Question: My code:
'''
Private Sub ComboBox2_DrawItem(sender As Object, e As DrawItemEventArgs) Handles ComboBox2.DrawItem
If e.Index < 0 Then
Return
End If
e.Graphics.TextRenderingHint = Drawing.Text.TextRenderingHint.AntiAlias
Dim CB As ComboBox = TryCast(sender, ComboBox)
If (e.State And DrawItemState.Selected) = DrawItemState.Selected Then
e.Graphics.FillRectangle(New SolidBrush(Color.DarkRed), e.Bounds)
Else
e.Graphics.FillRectangle(New SolidBrush(CB.BackColor), e.Bounds)
End If
e.Graphics.DrawString(CB.Items(e.Index).ToString(), e.Font, New SolidBrush(CB.ForeColor), New Point(e.Bounds.X, e.Bounds.Y))
End Sub
'''
Result (notice the blue edges, what I want to change):

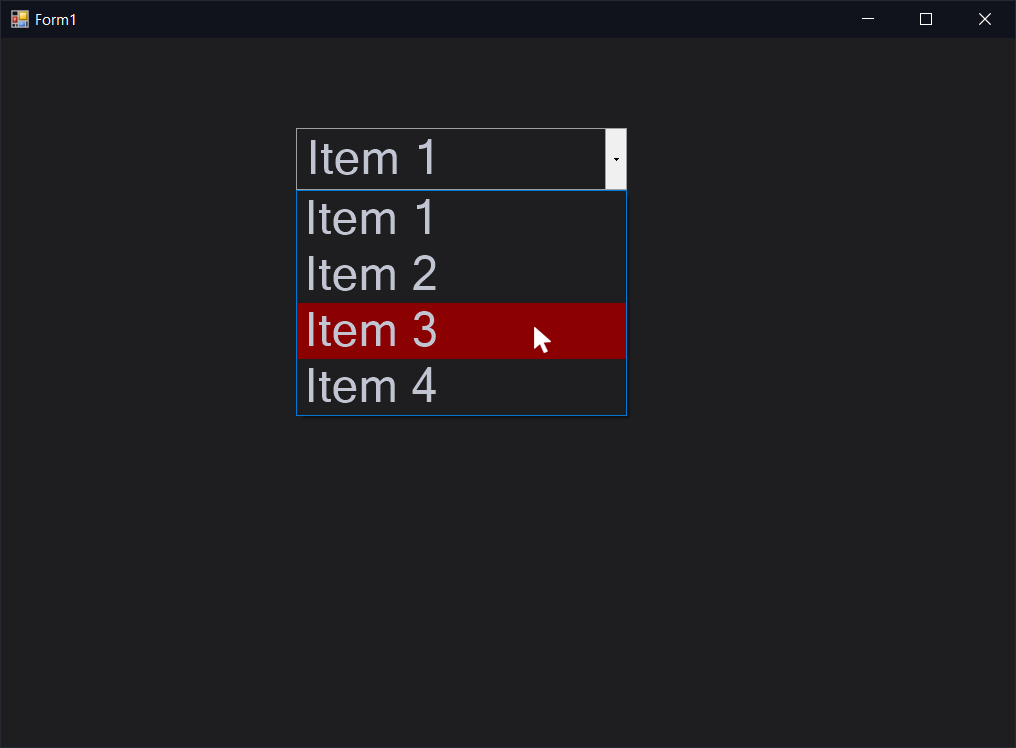
Answer: To change the Theme border color of the DropDown List of a ComboBox, you need to handle the <URL> message of the List Control, which is sent to the handle of the Window when the non-client area needs to be painted: usually, when the DropDown is shown.
To get the handle of the List Control of a ComboBox, you can use the <URL> structure.
You can then assign the List Control handle to a <URL>, so you can override its WndProc and trap 'WM_NCPAINT'.
When the message is received, get the handle to the Device Context ('HDC') of the List Control, using the <URL> method, to create a Graphics object that can be used to draw on this surface.
▶️ Reading the documentation about the 'WM_NCPAINT' message, you may notice that 'WPARAM' should reference the update Region Handle: but it's usually IntPtr.Zero, that's why we need 'GetWindowDc()'.
Release the handle to the Device Context calling <URL>.
That's pretty much it.
The custom ComboBox Control exposes a public 'ListBorderColor' property that is used to set the Color of the List Control border at Design-Time and Run-Time.
'''
Imports System.ComponentModel
Imports System.Drawing
Imports System.Runtime.InteropServices
Imports System.Windows.Forms
<DesignerCategory("code")>
Public Class ComboBoxExt
Inherits ComboBox
Private listControl As ListNativeWindow = Nothing
Private m_ListBorderColor As Color = Color.Transparent
Public Sub New()
End Sub
<DefaultValue(GetType(Color), "Transparent")>
Public Property ListBorderColor As Color
Get
Return m_ListBorderColor
End Get
Set
m_ListBorderColor = Value
If listControl IsNot Nothing Then
listControl.BorderColor = m_ListBorderColor
End If
End Set
End Property
Protected Overrides Sub OnHandleCreated(e As EventArgs)
MyBase.OnHandleCreated(e)
listControl = New ListNativeWindow(GetComboBoxListInternal(Me.Handle))
listControl.BorderColor = ListBorderColor
End Sub
Protected Overrides Sub OnHandleDestroyed(e As EventArgs)
listControl.ReleaseHandle()
MyBase.OnHandleDestroyed(e)
End Sub
Public Class ListNativeWindow
Inherits NativeWindow
Public Sub New()
Me.New(IntPtr.Zero)
End Sub
Public Sub New(hWnd As IntPtr)
If hWnd <> IntPtr.Zero Then AssignHandle(hWnd)
End Sub
Public Property BorderColor As Color = Color.Transparent
Protected Overrides Sub WndProc(ByRef m As Message)
MyBase.WndProc(m)
Select Case m.Msg
Case WM_NCPAINT
Dim hDC As IntPtr = GetWindowDC(Me.Handle)
Try
Using g = Graphics.FromHdc(hDC),
pen = New Pen(BorderColor)
Dim rect = g.VisibleClipBounds
g.DrawRectangle(pen, 0, 0, rect.Width - 1, rect.Height - 1)
End Using
Finally
ReleaseDC(Me.Handle, hDC)
End Try
m.Result = IntPtr.Zero
End Select
End Sub
End Class
<DllImport("user32.dll", SetLastError:=True, CharSet:=CharSet.Unicode)>
Friend Shared Function GetComboBoxInfo(hWnd As IntPtr, ByRef pcbi As COMBOBOXINFO) As Boolean
End Function
<DllImport("user32.dll", SetLastError:=True)>
Friend Shared Function GetWindowDC(hWnd As IntPtr) As IntPtr
End Function
<DllImport("user32.dll", SetLastError:=True)>
Friend Shared Function ReleaseDC(hWnd As IntPtr, hDc As IntPtr) As Boolean
End Function
Friend Const WM_NCPAINT As Integer = &H85
<StructLayout(LayoutKind.Sequential)>
Friend Structure COMBOBOXINFO
Public cbSize As Integer
Public rcItem As Rectangle
Public rcButton As Rectangle
Public buttonState As Integer
Public hwndCombo As IntPtr
Public hwndEdit As IntPtr
Public hwndList As IntPtr
Public Sub Init()
cbSize = Marshal.SizeOf(Of COMBOBOXINFO)()
End Sub
End Structure
Friend Function GetComboBoxListInternal(cboHandle As IntPtr) As IntPtr
Dim cbInfo = New COMBOBOXINFO()
cbInfo.Init()
GetComboBoxInfo(cboHandle, cbInfo)
Return cbInfo.hwndList
End Function
End Class
'''